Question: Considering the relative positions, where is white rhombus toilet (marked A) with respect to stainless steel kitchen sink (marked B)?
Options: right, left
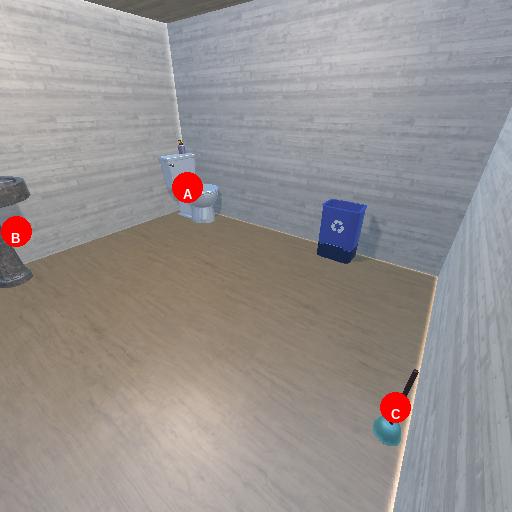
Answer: right